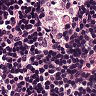
Metastatic tissue present: no